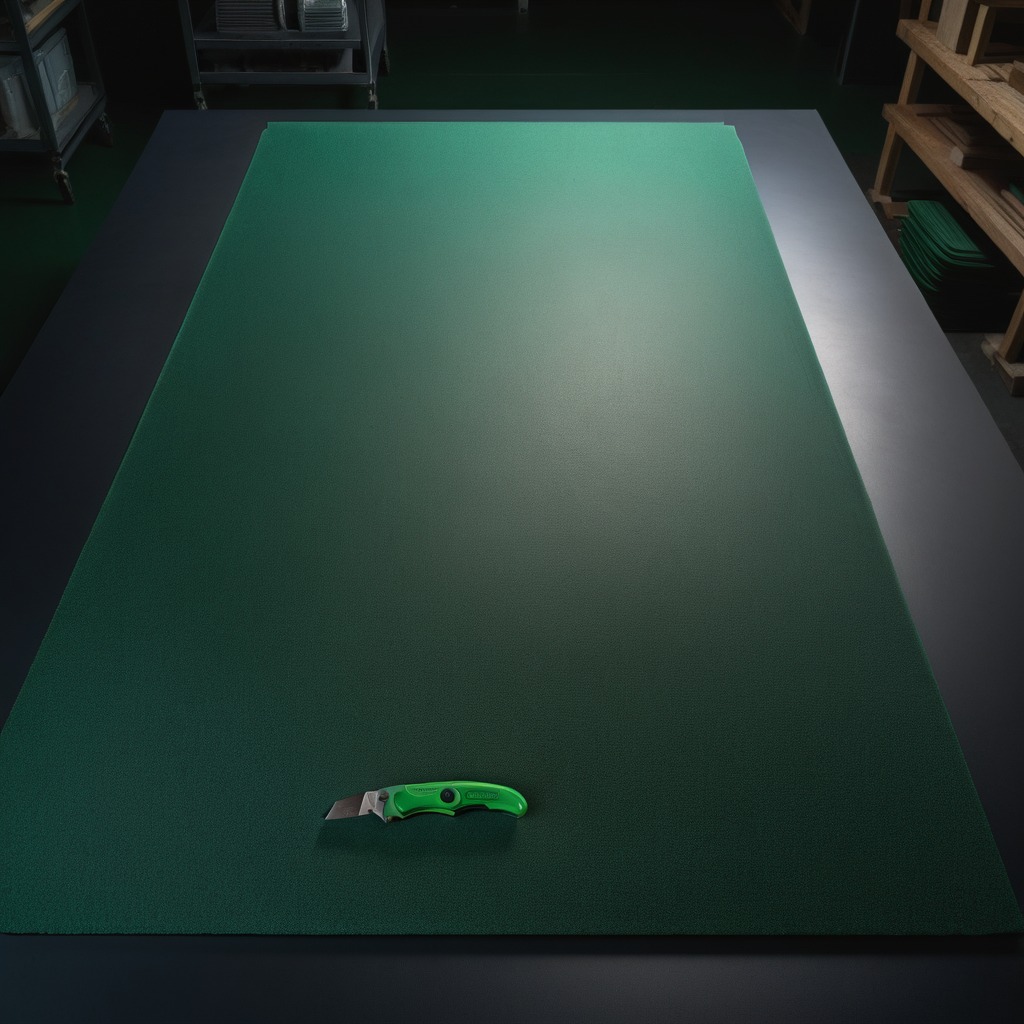
A utility knife lying on a clean granite tabletop covered with a green rubber mat inside a workshop at night dim ambient light soft shadows worn but beneath the mat